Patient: sex F, age 59
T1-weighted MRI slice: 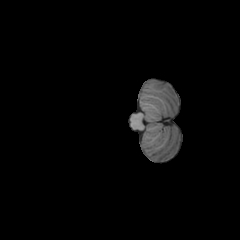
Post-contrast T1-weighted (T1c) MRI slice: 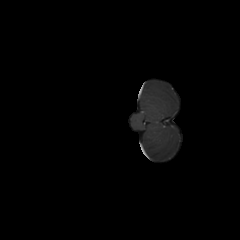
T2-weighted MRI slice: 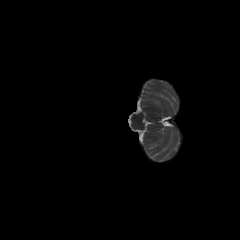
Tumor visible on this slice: no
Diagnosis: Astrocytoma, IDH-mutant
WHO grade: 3